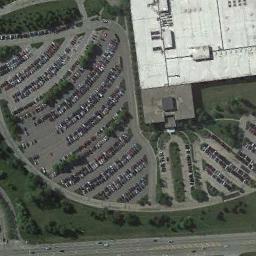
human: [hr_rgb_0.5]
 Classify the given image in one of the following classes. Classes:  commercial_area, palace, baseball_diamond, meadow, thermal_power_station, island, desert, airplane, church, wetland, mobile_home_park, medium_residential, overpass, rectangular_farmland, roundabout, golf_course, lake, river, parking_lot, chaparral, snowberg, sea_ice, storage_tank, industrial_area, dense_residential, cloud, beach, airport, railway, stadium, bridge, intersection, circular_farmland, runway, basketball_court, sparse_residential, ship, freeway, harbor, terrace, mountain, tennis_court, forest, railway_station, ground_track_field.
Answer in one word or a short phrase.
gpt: parking_lot